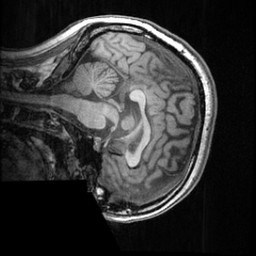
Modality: T1w
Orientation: sagittal
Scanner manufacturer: ge
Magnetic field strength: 3 T
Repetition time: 0.008572 s
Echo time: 0.003384 s